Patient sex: F
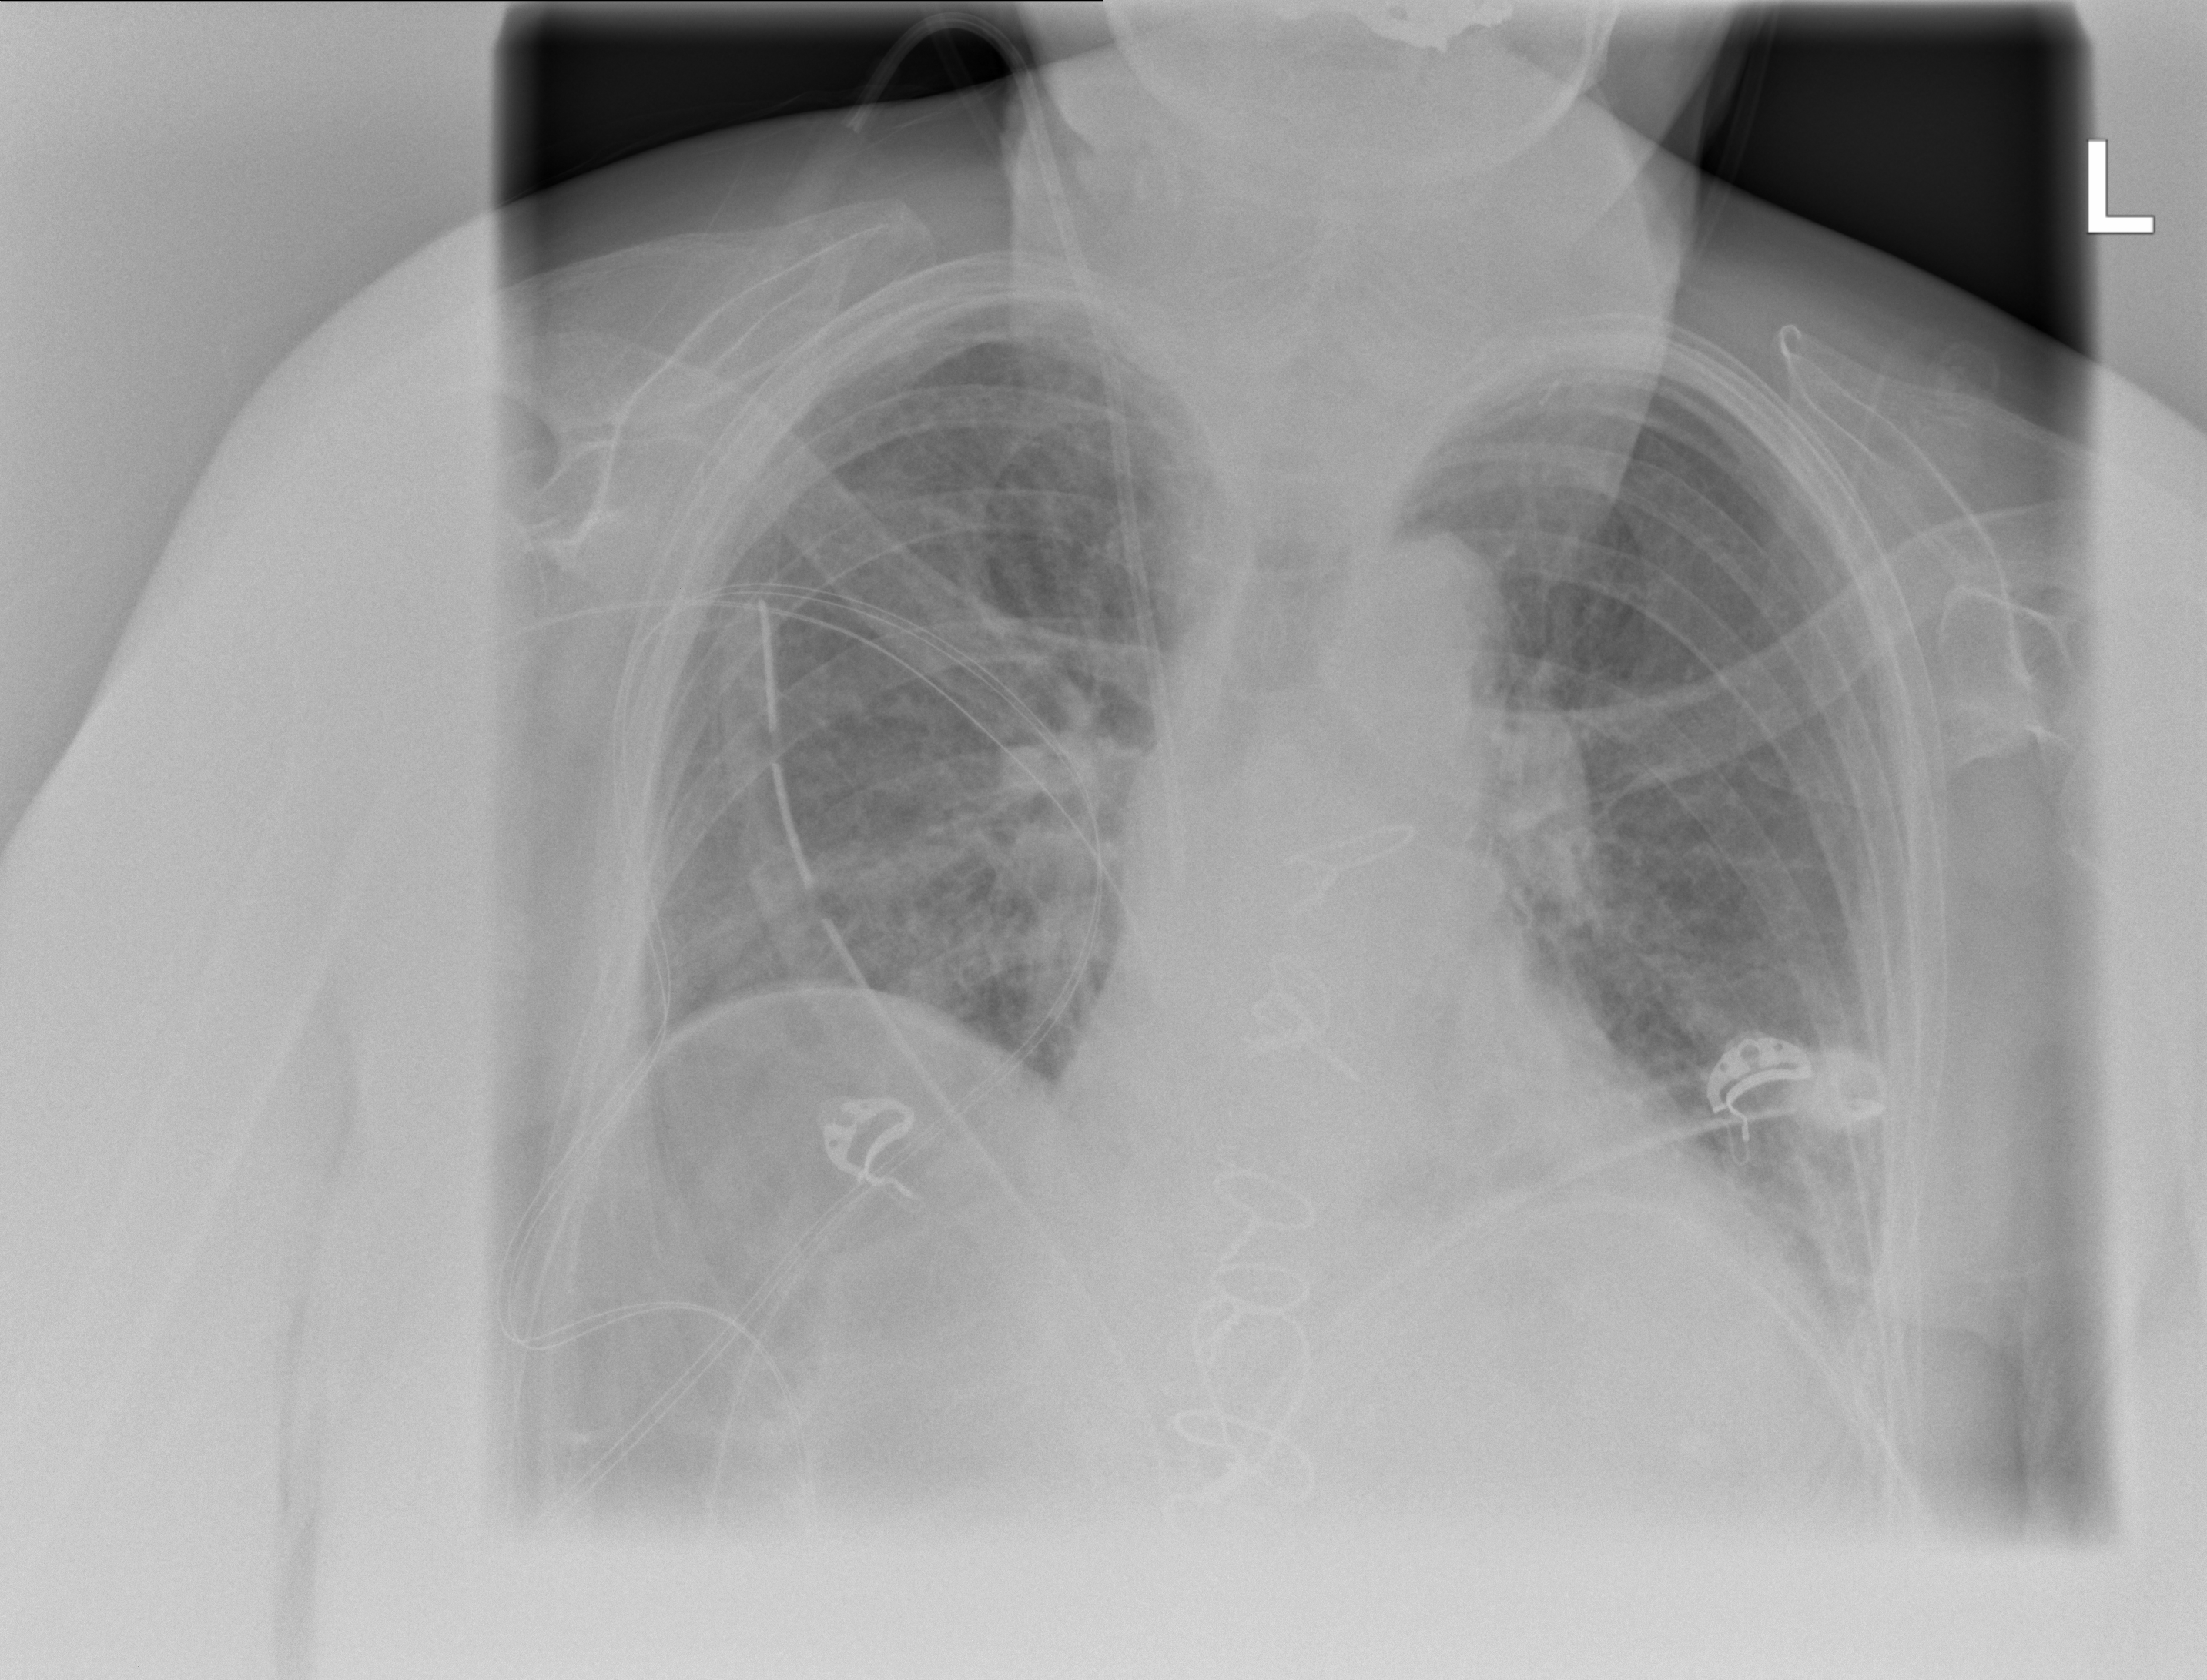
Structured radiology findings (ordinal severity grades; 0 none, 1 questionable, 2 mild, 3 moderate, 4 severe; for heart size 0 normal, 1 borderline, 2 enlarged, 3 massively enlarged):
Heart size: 1
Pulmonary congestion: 2
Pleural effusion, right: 0
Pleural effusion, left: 1
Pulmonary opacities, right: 0
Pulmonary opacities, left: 0
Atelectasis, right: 2
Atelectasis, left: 2